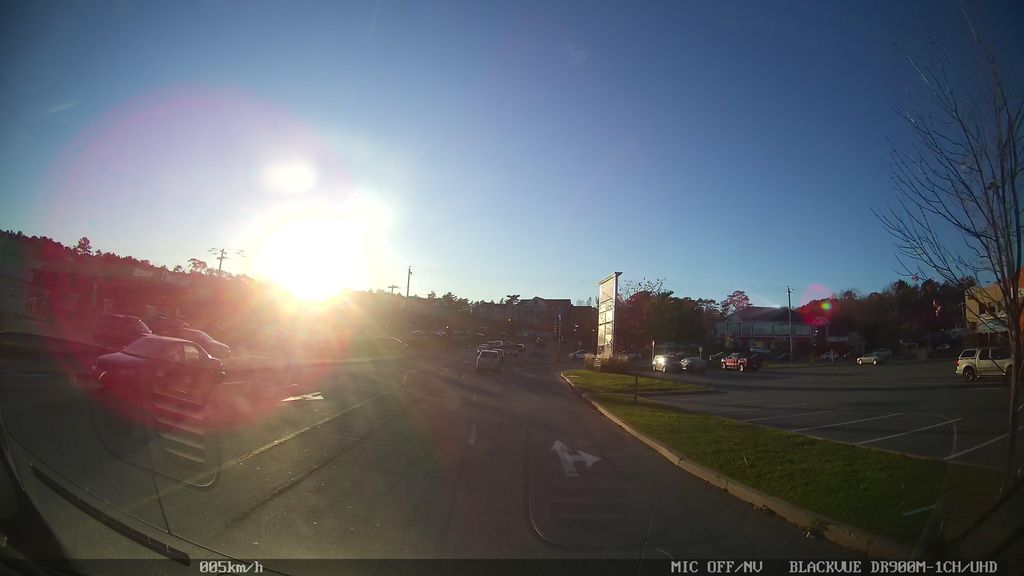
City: halifax